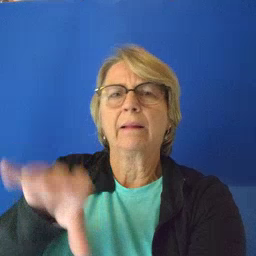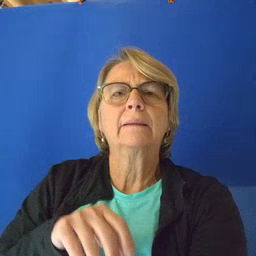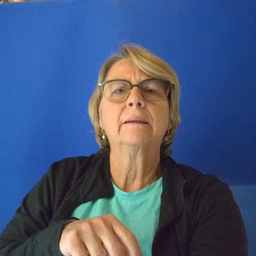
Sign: chocolate